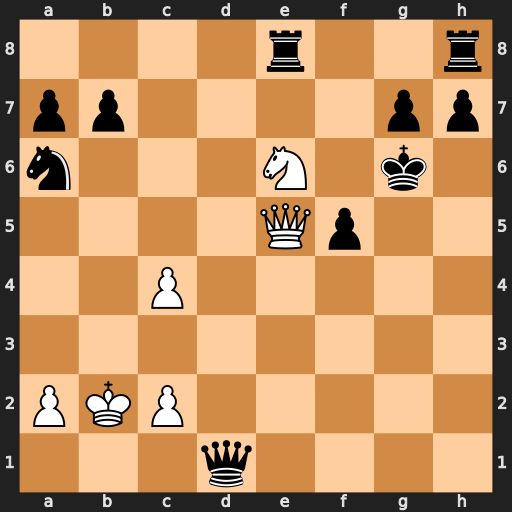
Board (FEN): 4r2r/pp4pp/n3N1k1/4Qp2/2P5/8/PKP5/3q4
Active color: w
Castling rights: -
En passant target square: -
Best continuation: Qxg7+ Kh5 Qg5#